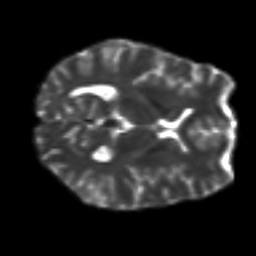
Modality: T2w
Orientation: axial
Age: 25
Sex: female
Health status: healthy
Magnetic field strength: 3 T
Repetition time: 8.4 s
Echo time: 0.0926 s